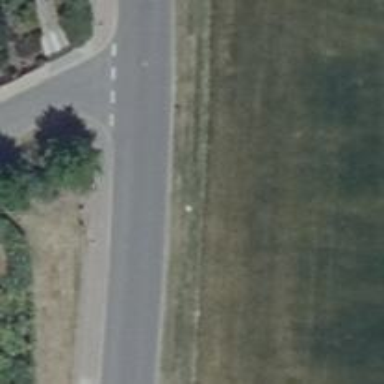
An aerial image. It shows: Residential road with asphalt surface and sidewalk on the left side.